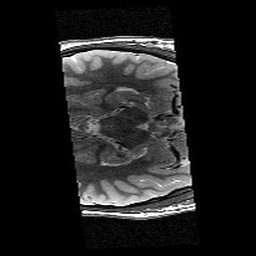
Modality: T2w
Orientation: axial
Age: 11
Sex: female
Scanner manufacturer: siemens
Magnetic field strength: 3 T
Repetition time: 9.23 s
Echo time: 0.067 s